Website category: auto
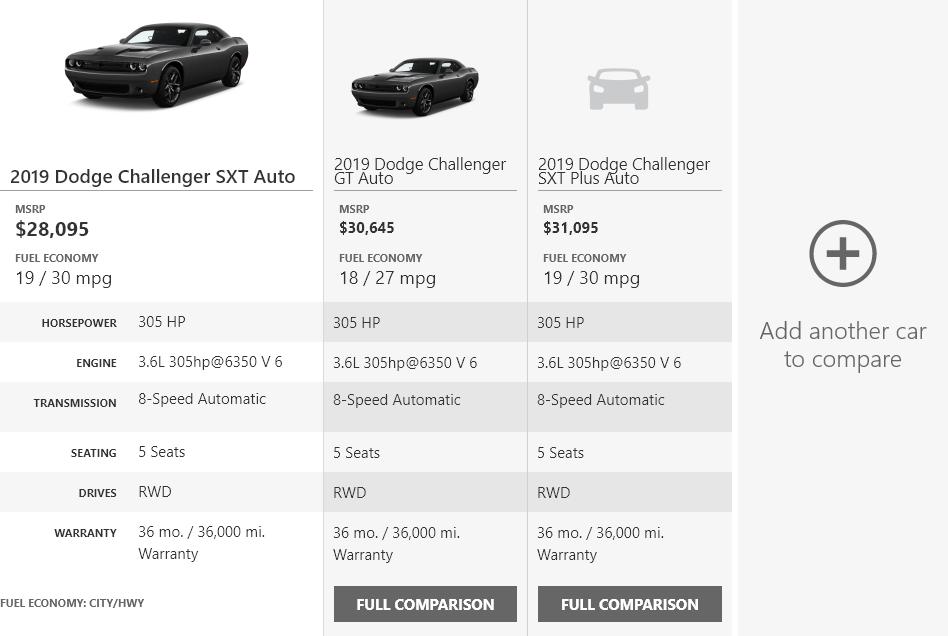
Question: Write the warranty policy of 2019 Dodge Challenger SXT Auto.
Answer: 36 mo. / 36,000 mi. Warranty

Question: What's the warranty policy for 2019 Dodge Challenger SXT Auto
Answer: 36 mo. / 36,000 mi. Warranty

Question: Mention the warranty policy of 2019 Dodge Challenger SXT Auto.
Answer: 36 mo. / 36,000 mi. Warranty

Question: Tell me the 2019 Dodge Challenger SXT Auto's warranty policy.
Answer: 36 mo. / 36,000 mi. Warranty